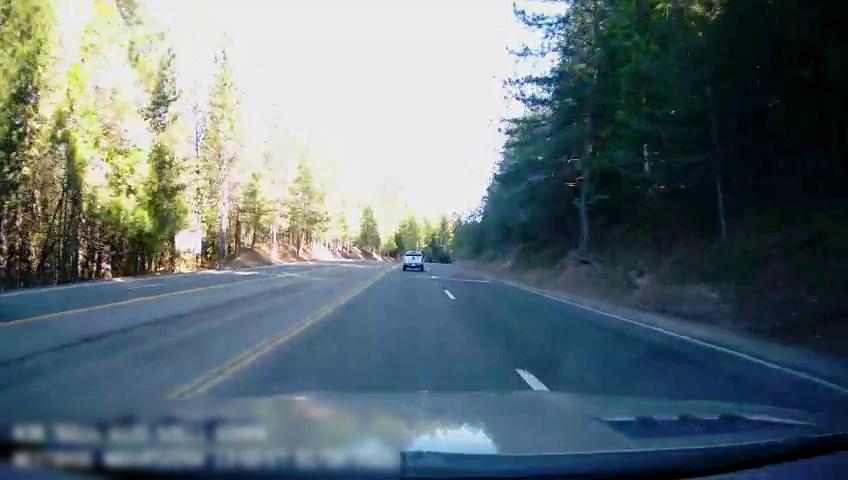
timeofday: Day
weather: Sunny
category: Drivable Space
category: Vehicles | Truck
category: Lanes | Current Lane
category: Lanes | Alternate Lane
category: Lanes | Current Lane
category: Lanes | Alternate Lane
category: Lanes | Opposite Lane
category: Lanes | Opposite Lane
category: Lanes | Opposite Lane